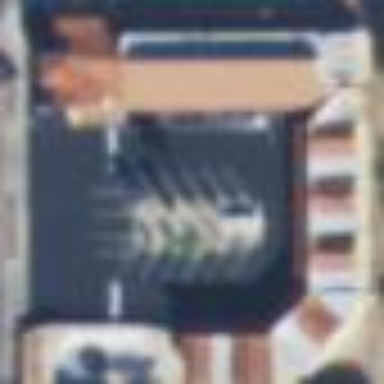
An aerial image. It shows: Motel.